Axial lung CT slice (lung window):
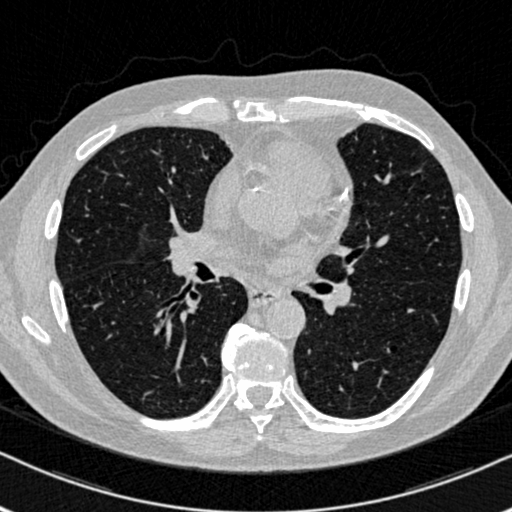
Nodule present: no